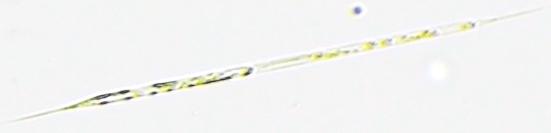
Label: Rhizosolenia